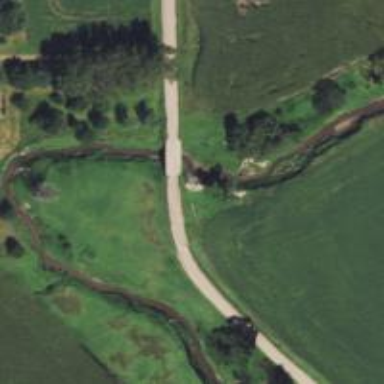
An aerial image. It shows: Unclassified road with bridge.